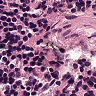
Metastatic tissue present: no